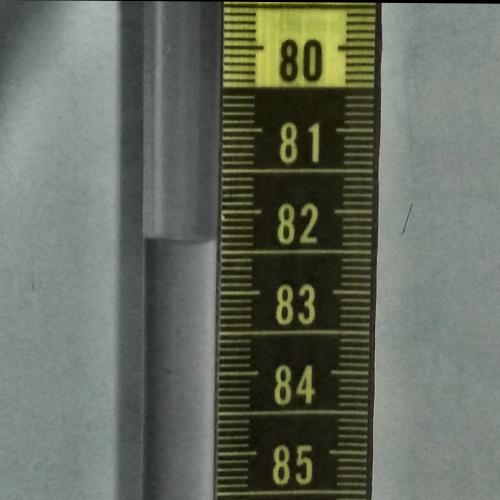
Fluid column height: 82.4 cm